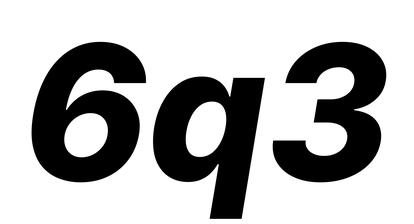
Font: Inter-Italic_ExtraBold_Italic